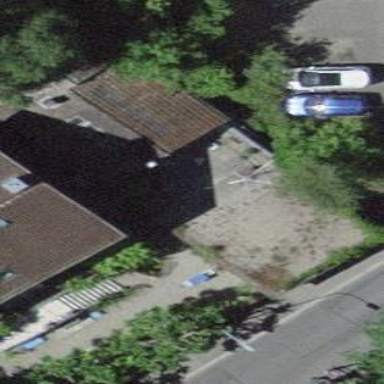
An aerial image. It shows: Guest house building.